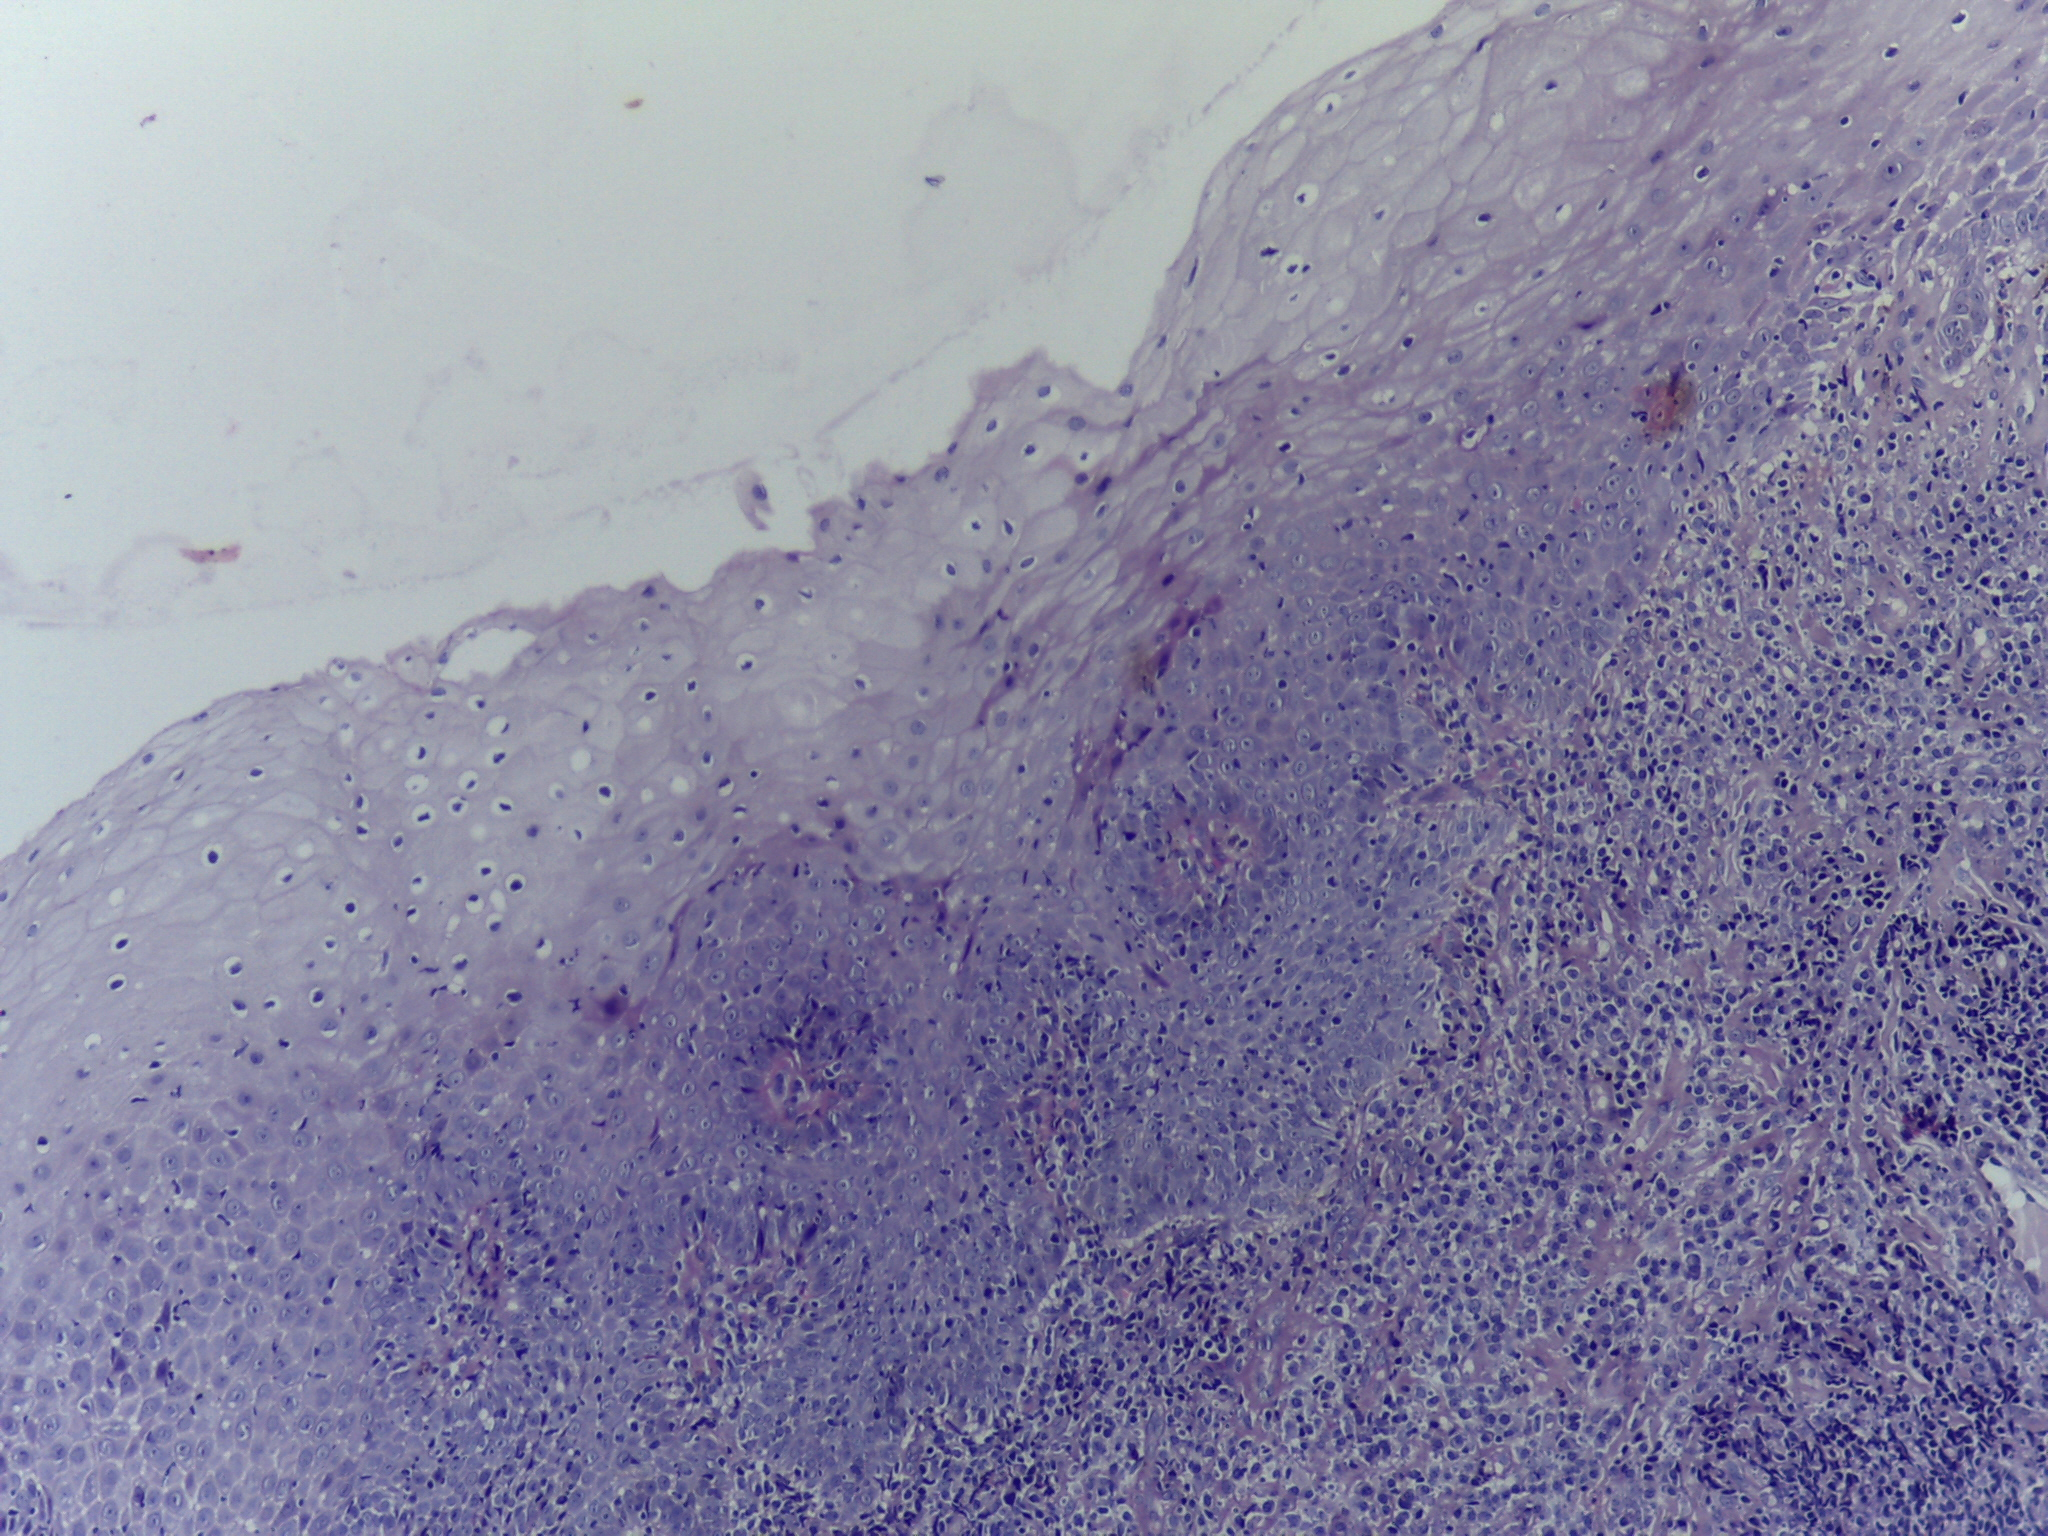
Diagnosis: OSCC